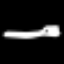
Label: fork